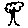
Label: tree